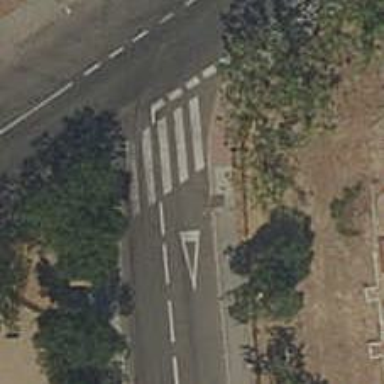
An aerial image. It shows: Road with "give way" sign.